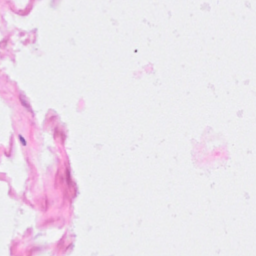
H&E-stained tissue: Breast